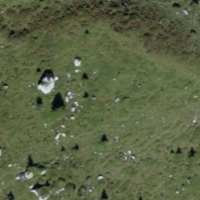
EUNIS habitat code: 24
Species observed at this site:
Epilobium alpestre